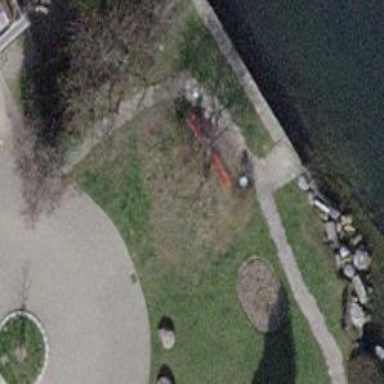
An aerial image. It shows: Red bench.